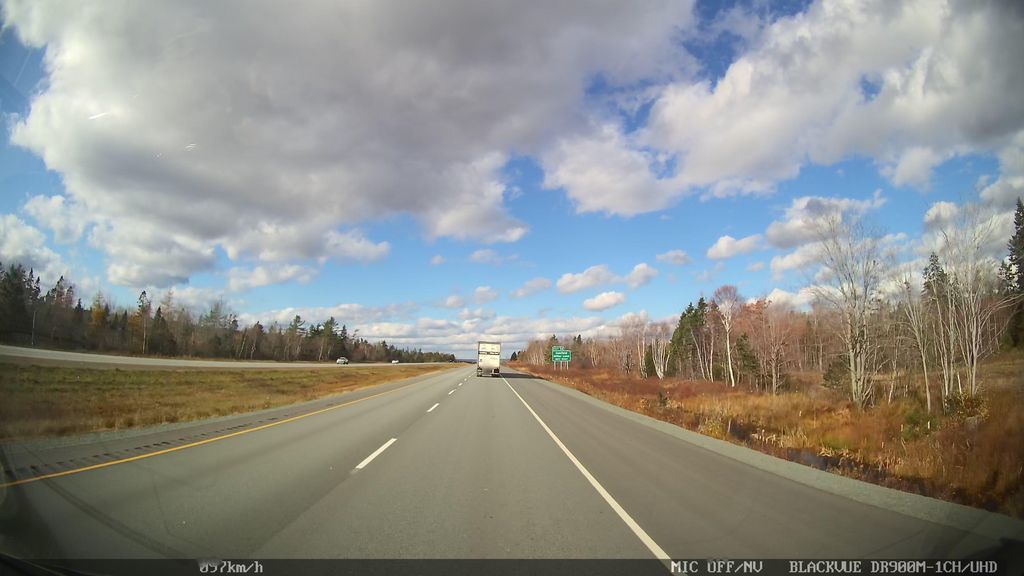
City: halifax